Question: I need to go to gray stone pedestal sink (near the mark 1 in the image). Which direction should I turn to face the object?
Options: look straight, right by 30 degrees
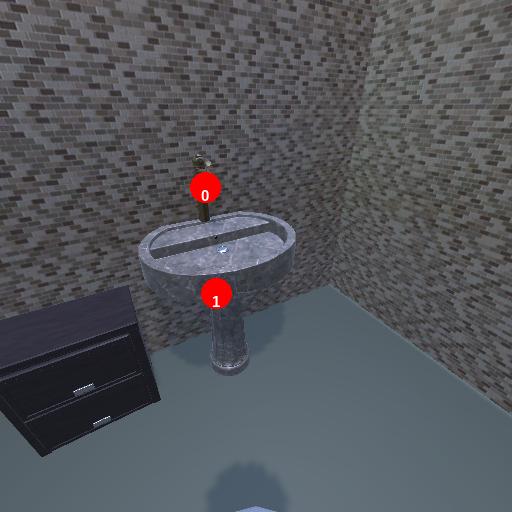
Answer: look straight